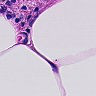
Metastatic tissue present: no